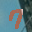
Label: 7